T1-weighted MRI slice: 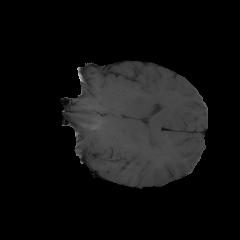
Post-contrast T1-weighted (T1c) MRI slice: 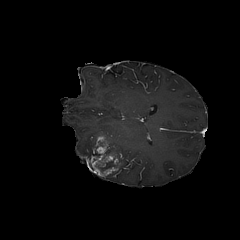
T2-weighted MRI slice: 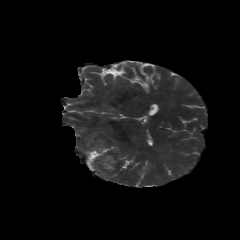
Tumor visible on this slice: yes